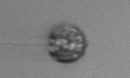
Label: coccolithophorid